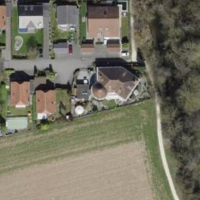
EUNIS habitat code: 55
Species observed at this site:
Prunus padus